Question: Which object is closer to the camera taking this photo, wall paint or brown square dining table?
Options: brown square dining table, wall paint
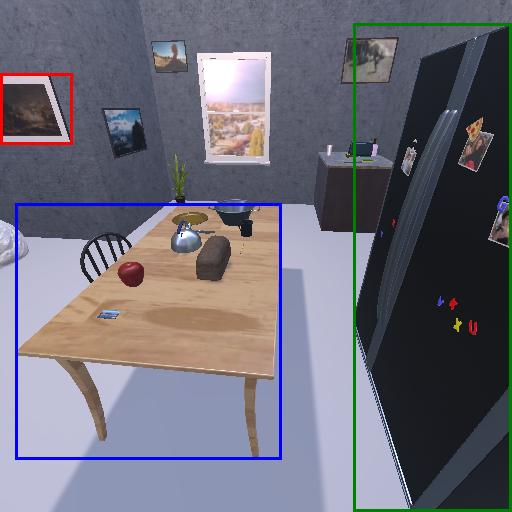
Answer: brown square dining table